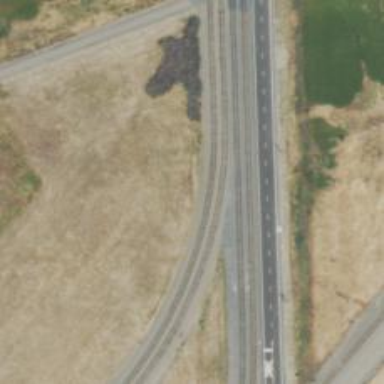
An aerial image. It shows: Rail spur service.